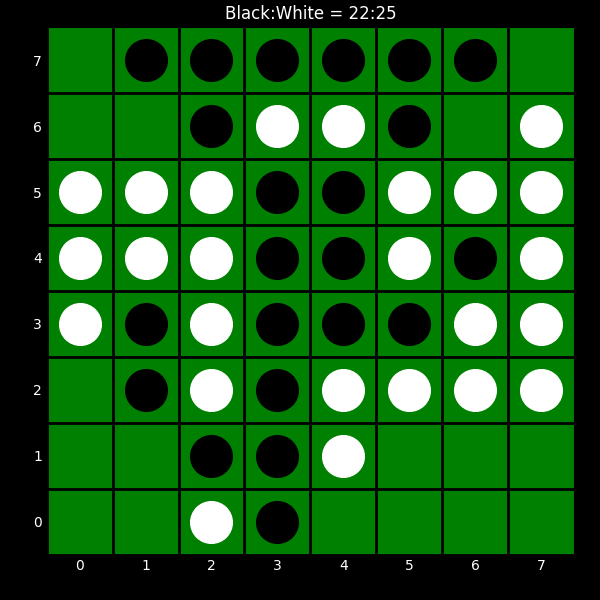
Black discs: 22
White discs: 25